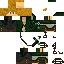
A male human skin with medium skin, wearing brown long hair dressed in a green hoodie and brown pants, featuring a closed mouth.